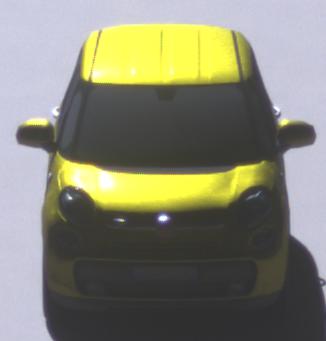
Make: Fiat
Model: 500L 1.4 16V
Detailed model: 500L (199)
Model produced from: 2012/10
Model produced until: 2017/05
Doors: 5
Color: yellow
Road condition: dry road
Daytime: morning or afternoon
Contrast: high contrast